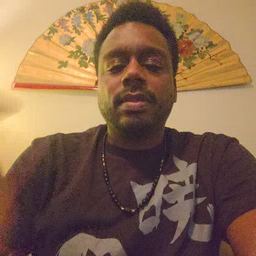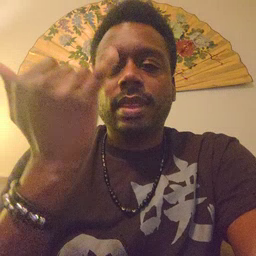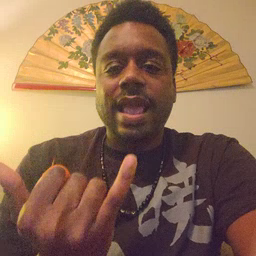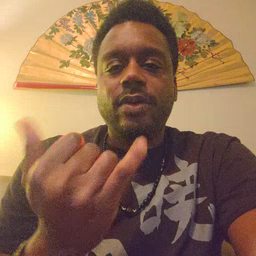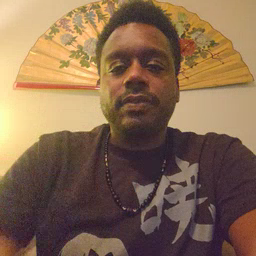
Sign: now